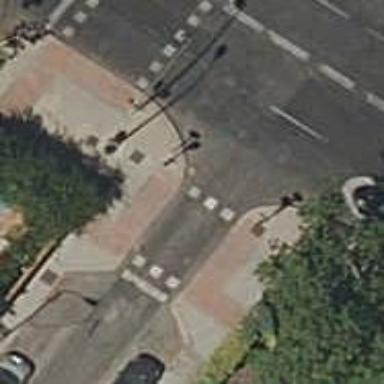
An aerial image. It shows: Asphalt footway with marked crossing equipped with traffic signals.